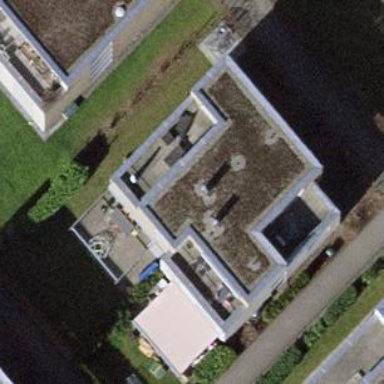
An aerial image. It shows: Terrace building.